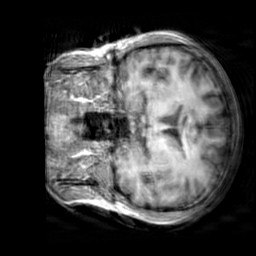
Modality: T1w
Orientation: coronal
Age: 28
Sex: female